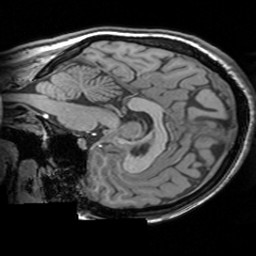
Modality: T1w
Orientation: sagittal
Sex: female
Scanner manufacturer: siemens
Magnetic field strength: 3 T
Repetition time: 1.63 s
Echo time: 0.00311 s